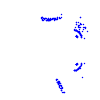
Particle: pion